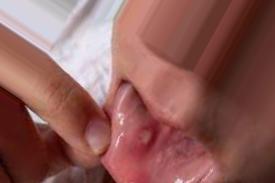
Condition: Mouth Ulcer